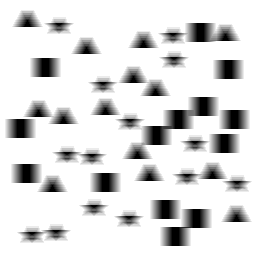
Squares: 14
Triangles: 14
Stars: 14
Total shapes: 42